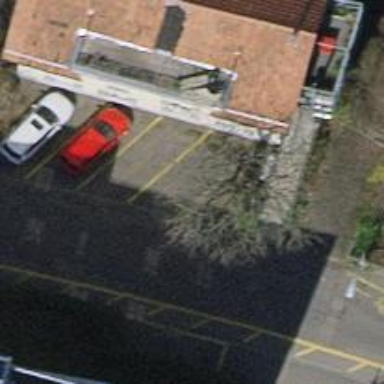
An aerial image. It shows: Car sharing facility.